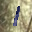
Label: 1